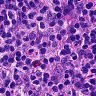
Metastatic tissue present: no